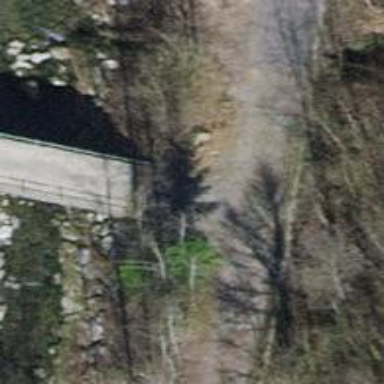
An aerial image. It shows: Bridge over well-constructed track.